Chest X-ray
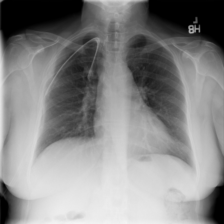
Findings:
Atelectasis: negative
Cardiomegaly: negative
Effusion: negative
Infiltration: negative
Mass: negative
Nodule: negative
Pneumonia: negative
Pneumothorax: negative
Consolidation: negative
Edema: negative
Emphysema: negative
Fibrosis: negative
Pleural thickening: negative
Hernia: negative